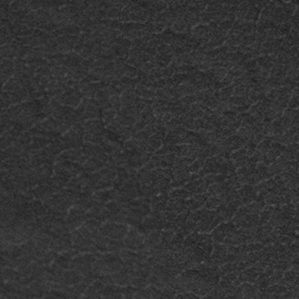
Label: frost